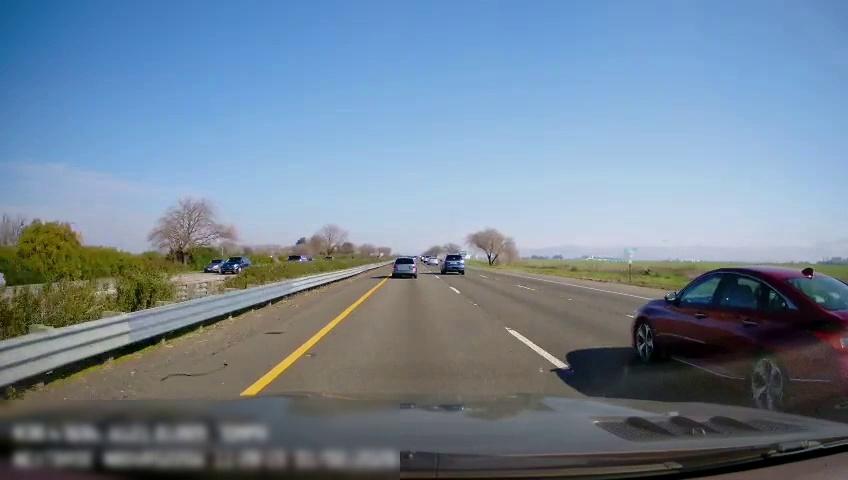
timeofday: Day
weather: Sunny
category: Drivable Space
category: Drivable Space
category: Vehicles | SUV
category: Vehicles | Car
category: Vehicles | Truck
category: Vehicles | SUV
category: Vehicles | Car
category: Vehicles | SUV
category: Vehicles | Car
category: Lanes | Current Lane
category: Lanes | Current Lane
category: Lanes | Alternate Lane
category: Lanes | Alternate Lane